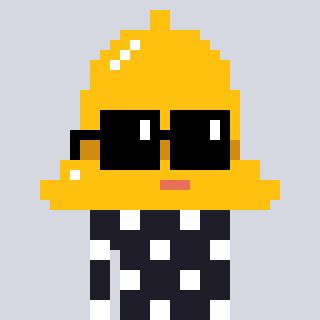
a pixel art character with square black sunglasses, a bell-shaped head and a grayscale-colored body on a cool background